Question: I am trying to insert a piechart in open-office using macro. But the code shows error:
Line:
> 'Dim oDiagram As New com.sun.star.chart.PieDiagram'
Error:
> '"Object not accessible. Invalid reference."'
I am unable to figure out why. Kindly help. Here is my complete macro code:
'''
Sub Macro1
Dim oRange as Object
Dim oRangeAddress(1) As New com.sun.star.table.CellRangeAddress
Dim oDiagram As New com.sun.star.chart.PieDiagram
Dim oRect As New com.sun.star.awt.Rectangle
Dim cTitle as String
oRange = thisComponent.getCurrentSelection.getRangeAddress
oSheets = ThisComponent.getSheets()
oSheet = oSheets.getByIndex(0)
oCharts = oSheet.Charts
oRect.Width = 10000
oRect.Height = 10000
oRect.X = 8000
oRect.Y = 1000
oRangeAddress(0).Sheet = oRange.Sheet
oRangeAddress(0).StartColumn = 0
oRangeAddress(0).StartRow = 0
oRangeAddress(0).EndColumn = 1
oRangeAddress(0).EndRow = 2
cTitle = "Test Results"
oCharts.addNewByName(cTitle,oRect,oRangeAddress(),TRUE, TRUE)
oChart = oCharts.getByName(cTitle).embeddedObject
oChart.Diagram = oDiagram
oChart.HasMainTitle = True
oChart.Title.String = cTitle
End Sub
'''
Here is the input sheet data:

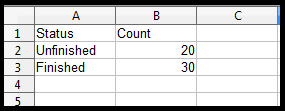
Answer: You can't instantiate a 'com.sun.star.chart.PieDiagram' directly, independent of an already-existing chart. Instead, you'll have to create the chart first, and then create a 'PieDiagram'. Thus, to make the macro work, do the following:
- 'Dim oDiagram As New com.sun.star.chart.PieDiagram'- 'oChart.Diagram = oDiagram''oChart.Diagram = oChart.createInstance("com.sun.star.chart.PieDiagram")'
This results in the following code (i've tested this with OpenOffice.org Calc 4.1.0 on Win7):
'''
Sub Macro1
Dim oRange as Object
Dim oRangeAddress(1) As New com.sun.star.table.CellRangeAddress
Dim oRect As New com.sun.star.awt.Rectangle
Dim cTitle as String
oRange = thisComponent.getCurrentSelection.getRangeAddress
oSheets = ThisComponent.getSheets()
oSheet = oSheets.getByIndex(0)
oCharts = oSheet.Charts
oRect.Width = 10000
oRect.Height = 10000
oRect.X = 8000
oRect.Y = 1000
oRangeAddress(0).Sheet = oRange.Sheet
oRangeAddress(0).StartColumn = 0
oRangeAddress(0).StartRow = 0
oRangeAddress(0).EndColumn = 1
oRangeAddress(0).EndRow = 2
cTitle = "Test Results"
oCharts.addNewByName(cTitle,oRect,oRangeAddress(),TRUE, TRUE)
oChart = oCharts.getByName(cTitle).embeddedObject
oChart.Diagram = oChart.createInstance("com.sun.star.chart.PieDiagram")
oChart.HasMainTitle = True
oChart.Title.String = cTitle
End Sub
'''
Running the macro should give the following result: